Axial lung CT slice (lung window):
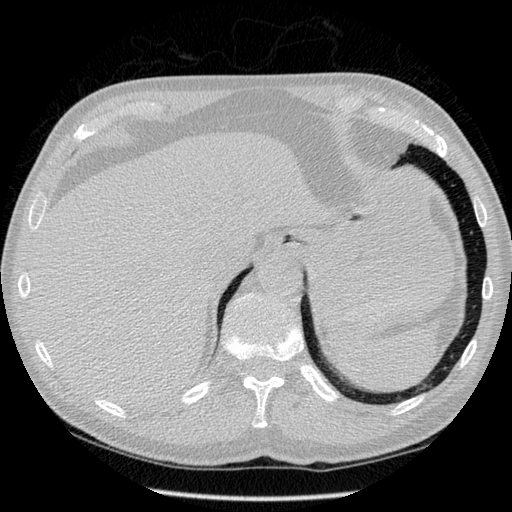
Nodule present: no